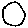
Label: circle